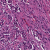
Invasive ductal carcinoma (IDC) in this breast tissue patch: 1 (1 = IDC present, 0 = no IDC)